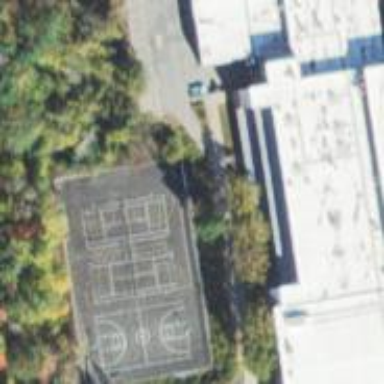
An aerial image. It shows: Basketball court on pitch.